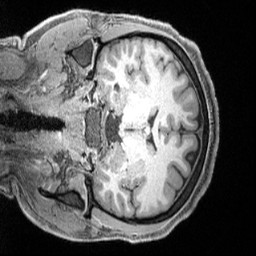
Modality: T1w
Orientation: coronal
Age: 23
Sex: female
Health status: healthy
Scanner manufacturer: siemens
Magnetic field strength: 3 T
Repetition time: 2.4 s
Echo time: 0.00222 s